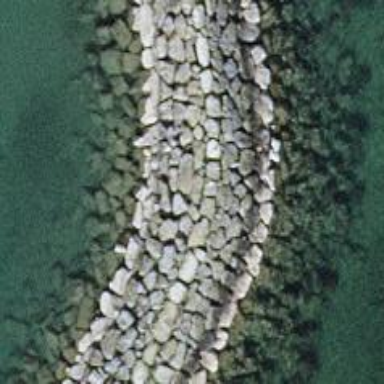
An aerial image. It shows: Breakwater structure.